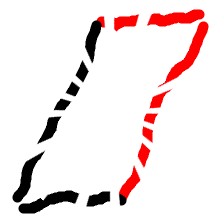
Shape: parallelogram